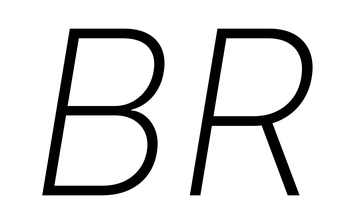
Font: Inter-Italic_ExtraLight_Italic